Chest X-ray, PA view. Patient: 47 years old, sex F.
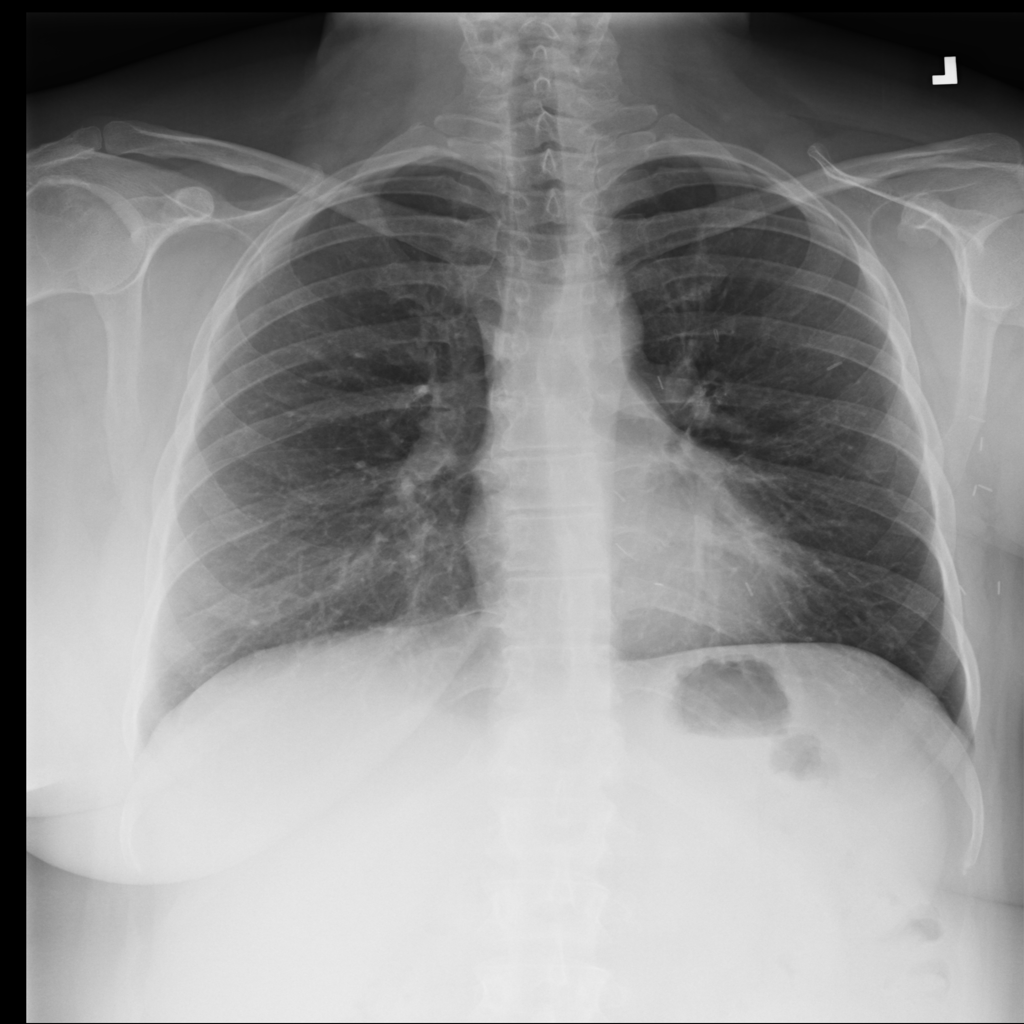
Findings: No Finding